Question: i want to build a customized dialog just like the one shown in image:
i have created two layout one for custom title & other containing two edit text view along with two buttons.Here are xml's
custom_title
'''
<?xml version="1.0" encoding="utf-8"?>
<LinearLayout xmlns:android="http://schemas.android.com/apk/res/android"
android:layout_width="wrap_content"
android:layout_height="wrap_content"
android:orientation="vertical"
android:background="@drawable/popup_title"
android:gravity="center_vertical">
<TextView
android:id="@+id/textView1"
android:layout_width="wrap_content"
android:layout_height="wrap_content"
android:text="@string/addView"
android:textColor="@color/black"
android:paddingLeft="15dp"/>
</LinearLayout>
'''
custom_dialog.xml
'''
<?xml version="1.0" encoding="utf-8"?>
<LinearLayout xmlns:android="http://schemas.android.com/apk/res/android"
android:layout_width="match_parent"
android:layout_height="match_parent"
android:orientation="vertical"
android:background="@color/white" >
<EditText
android:id="@+id/textView1"
android:layout_width="0dp"
android:layout_height="wrap_content"
android:hint="@string/title"
android:layout_weight="1" />
<EditText
android:id="@+id/textView2"
android:layout_width="0dp"
android:layout_height="wrap_content"
android:hint="@string/details"
android:layout_weight="1" />
<LinearLayout
android:layout_width="match_parent"
android:layout_height="wrap_content" >
<Button
android:id="@+id/button1"
android:layout_width="wrap_content"
android:layout_height="wrap_content"
android:background="@drawable/btn_add"
android:layout_weight="1"/>
<Button
android:id="@+id/button2"
android:layout_width="wrap_content"
android:layout_height="wrap_content"
android:background="@drawable/btn_cancel"
android:layout_weight="1"/>
</LinearLayout>
</LinearLayout>
'''
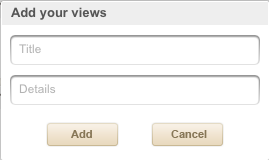
Answer: You just have to inflate the Dialog with your xml file.
I'll just give you a sample code, then you can easily follow
'''
private View mView;
private Dialog mDialog;
private LayoutInflater mInflater;
'''
Now create a function as :-
'''
private void showCustomDialog() {
mInflater = (LayoutInflater) getBaseContext().getSystemService(
LAYOUT_INFLATER_SERVICE);
ContextThemeWrapper mTheme = new ContextThemeWrapper(this,
R.style.YOUR_STYE);
mView = mInflater.inflate(R.layout.YOUR_XML_LAYOUT_FILE, null);
// mDialog = new Dialog(this,0); // context, theme
mDialog = new Dialog(mTheme);
mDialog.requestWindowFeature(Window.FEATURE_NO_TITLE);
mDialog.setContentView(this.mView);
mDialog.show();
TextViiew someText = (TextView) mView.findViewById(R.id.textViewID);
// do some thing with the text view or any other view
}
'''
Finally make sure you have the style as :-
'''
<style name="YOUR_STYLE">
<item name="android:windowBackground">@android:color/transparent</item>
<item name="android:windowFrame">@null</item>
<item name="android:windowNoTitle">true</item>
<item name="android:windowIsFloating">false</item>
<item name="android:windowIsTranslucent">false</item>
<item name="android:windowContentOverlay">@android:color/transparent</item>
<item name="android:backgroundDimEnabled">false</item>
</style>
'''
That's it .... you are done... just call this function where ever you want to show the custom dialog....
Hope the explanation was useful....